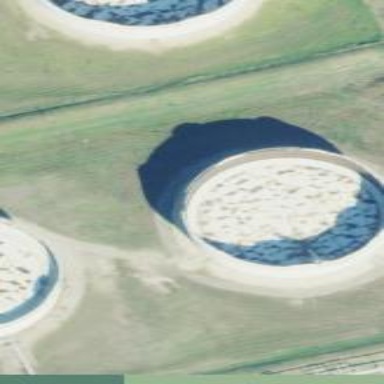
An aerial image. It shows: Storage tank which is man-made.